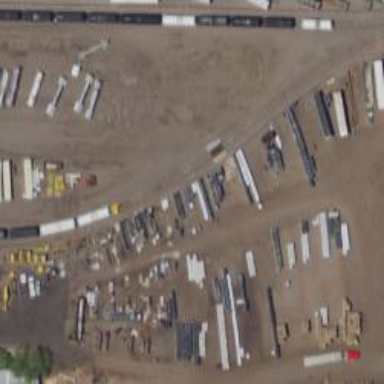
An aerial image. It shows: Rail spur service.